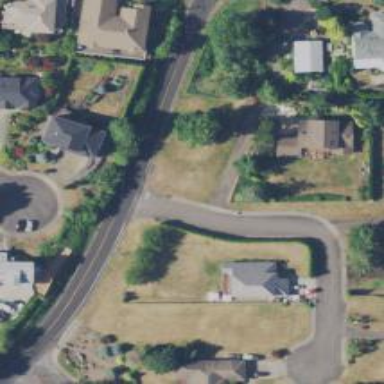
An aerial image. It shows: Residential road with sidewalk on the left.